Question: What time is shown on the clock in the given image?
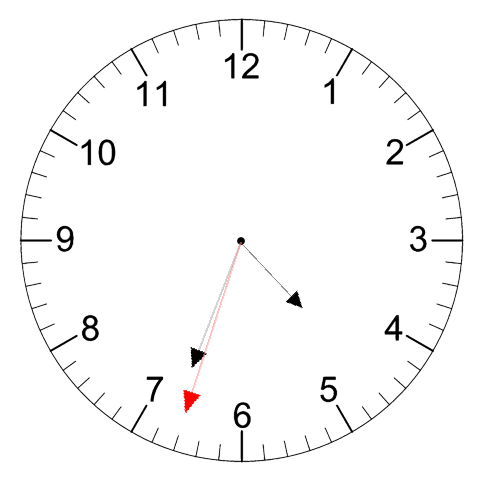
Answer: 04:33:33